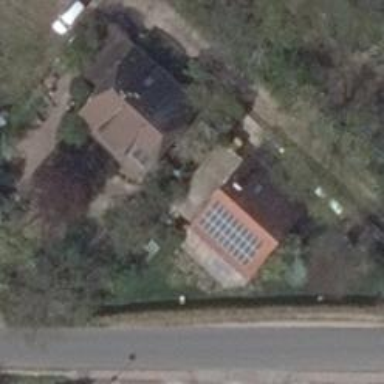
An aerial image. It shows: Detached building with half-hipped roof shape.